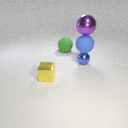
small blue metal sphere to the right of small yellow metal cube